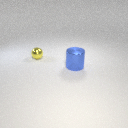
large blue metal cylinder to the right of small yellow metal sphere